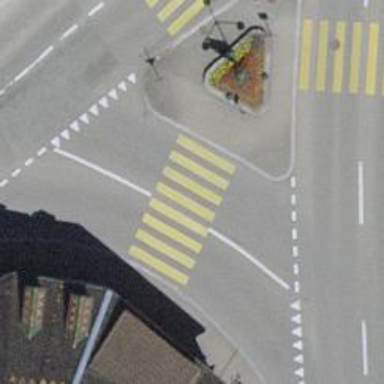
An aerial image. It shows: Uncontrolled zebra crossing with notable zebra markings.